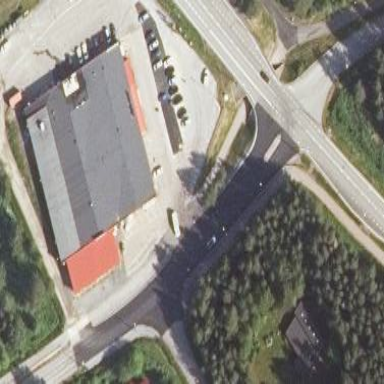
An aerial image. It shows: Retail area.